Interaction volume radius: 10 \u00c5
Interaction volume height: 35 \u00c5
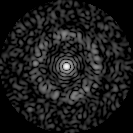
Disorder parameter: 0.8417